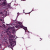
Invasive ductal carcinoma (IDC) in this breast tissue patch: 1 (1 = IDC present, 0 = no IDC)